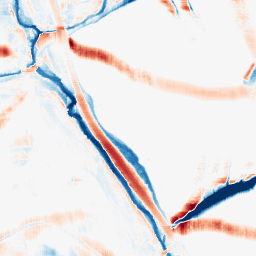
Category: morphological
Decomposition family: morphological_square
Decomposition parameters: operation: average
size: 20
Upsampling method: quintic
Upsampling parameters: scale: 8
Upsampling scale: 8